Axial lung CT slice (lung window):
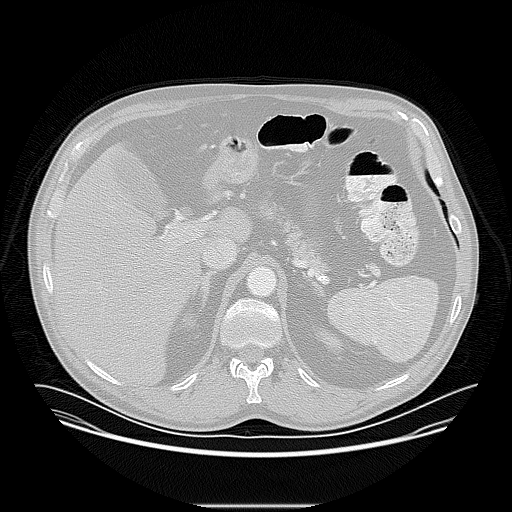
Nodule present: no